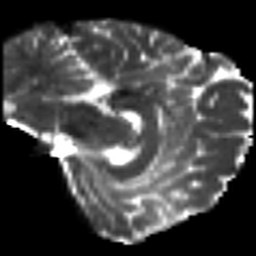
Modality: T2w
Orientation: sagittal
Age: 29
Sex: female
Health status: ill
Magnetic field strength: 3 T
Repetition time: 9 s
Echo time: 0.093 s